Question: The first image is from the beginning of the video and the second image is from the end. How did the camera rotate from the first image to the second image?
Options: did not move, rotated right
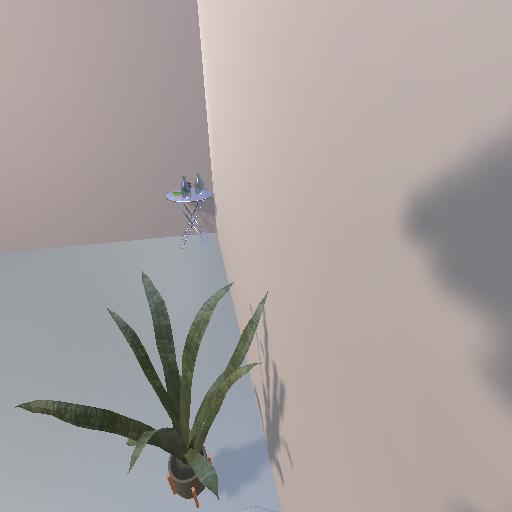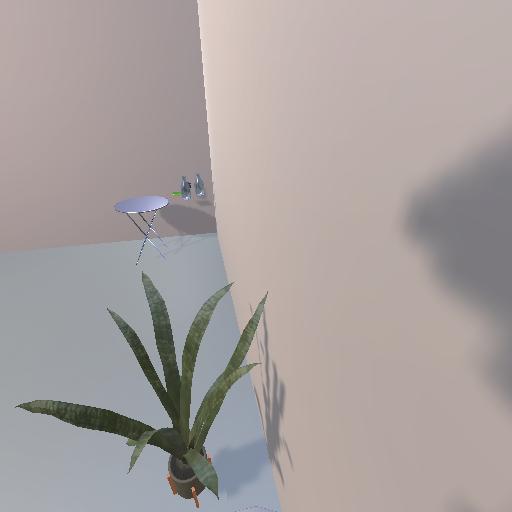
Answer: did not move